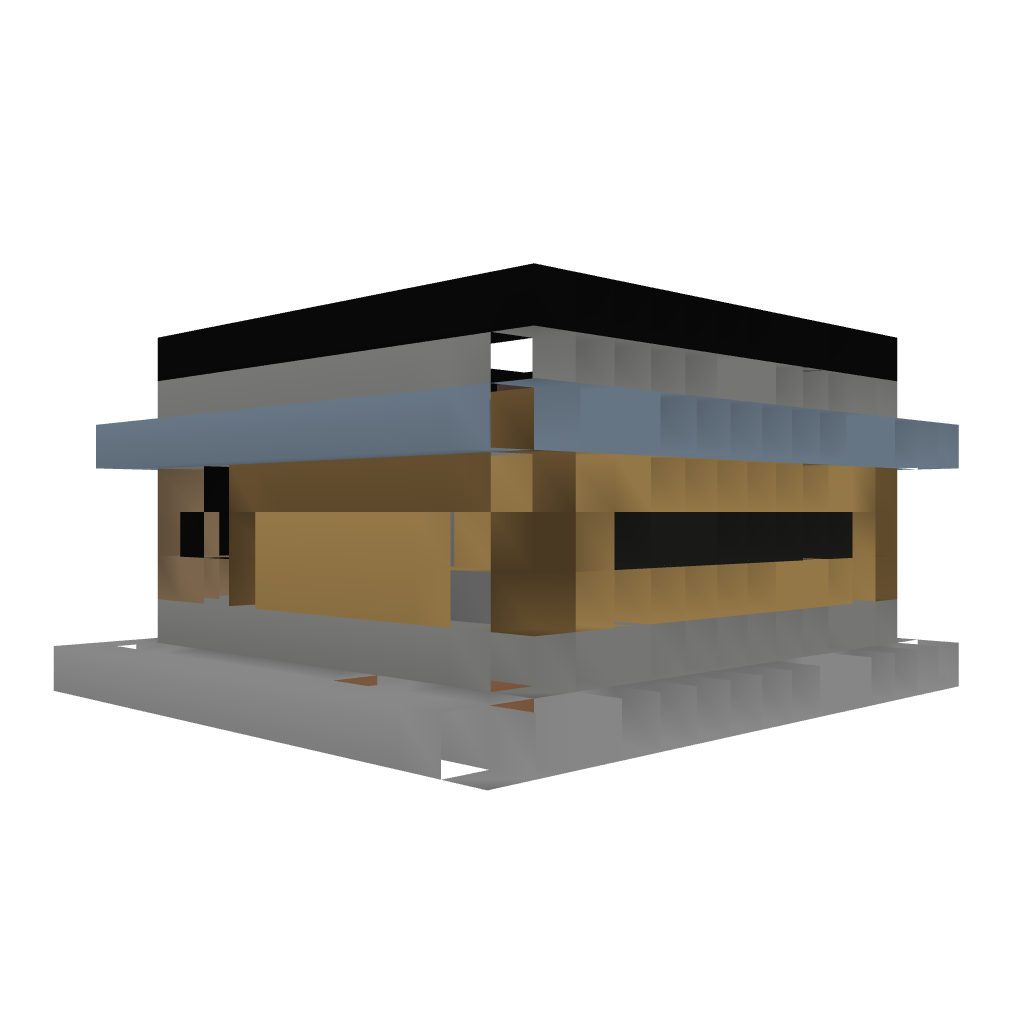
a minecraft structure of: Safe fully equiped starter house